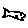
Label: fish